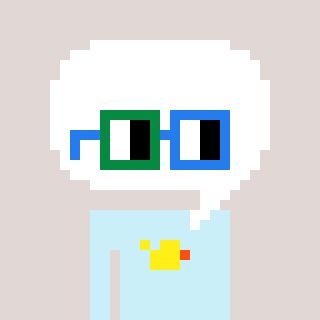
a pixel art character with square green and blue glasses, a speech bubble-shaped head and a cold-colored body on a warm background